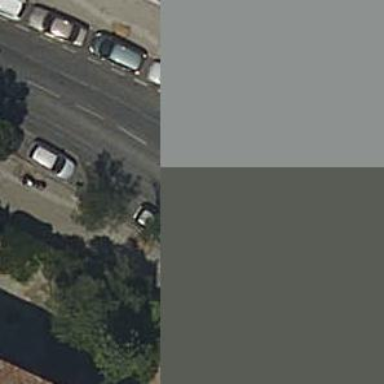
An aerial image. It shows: Taxi stand.